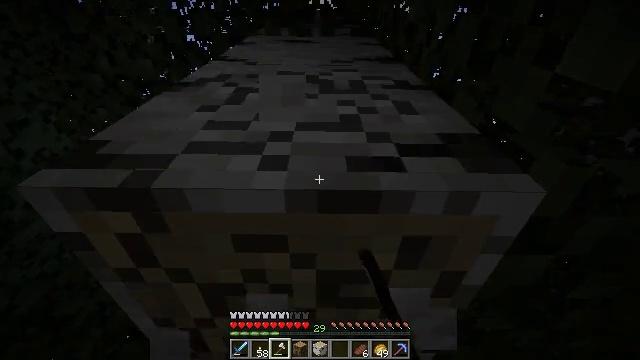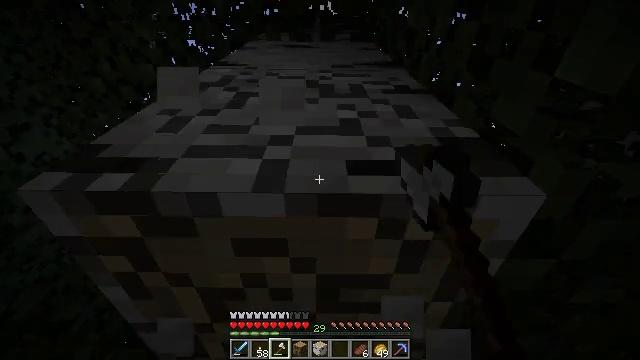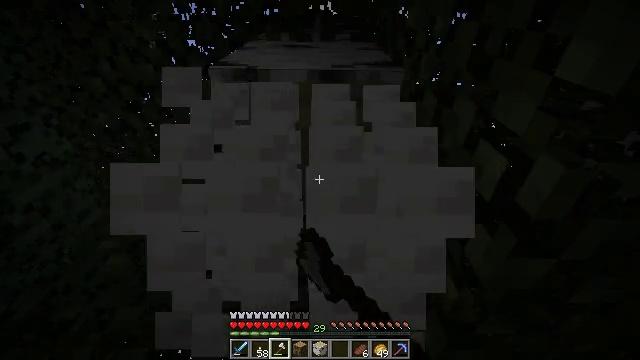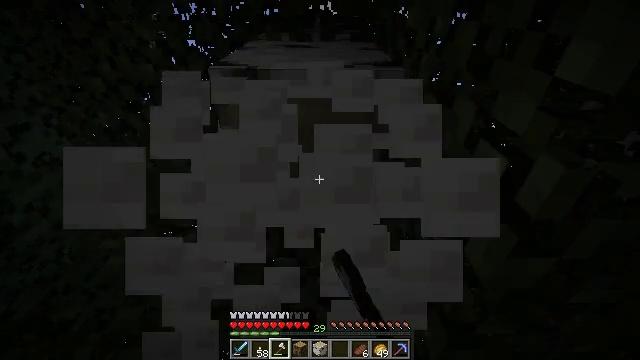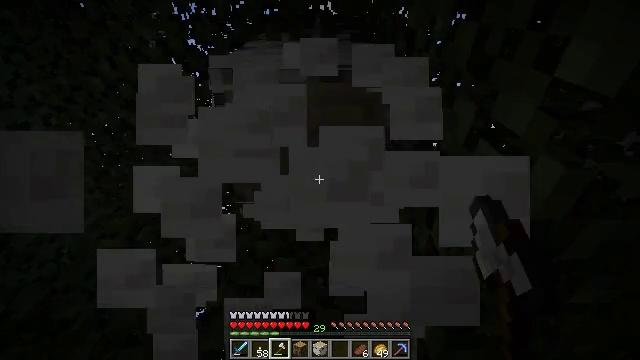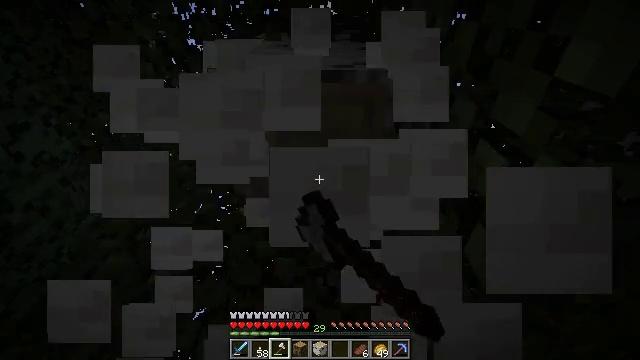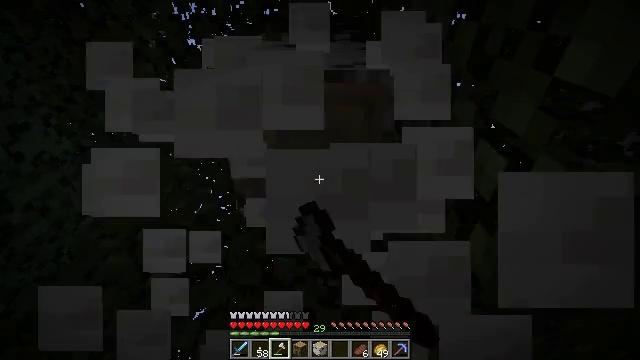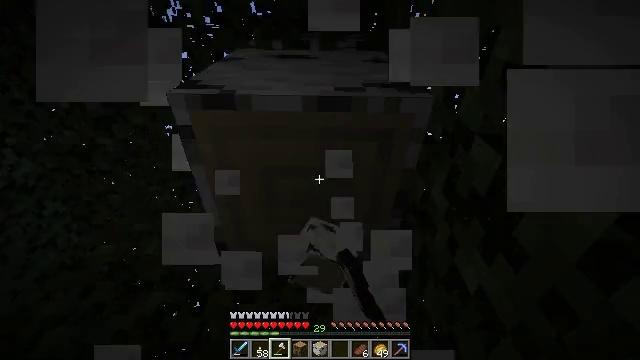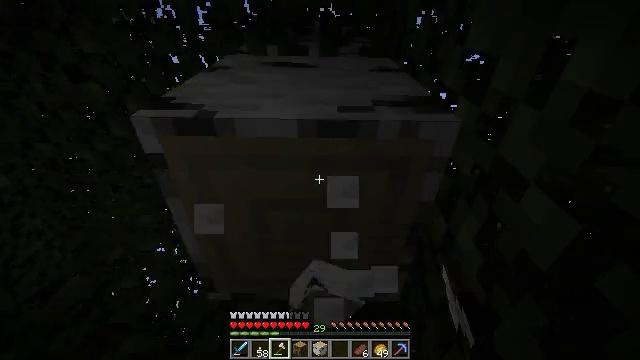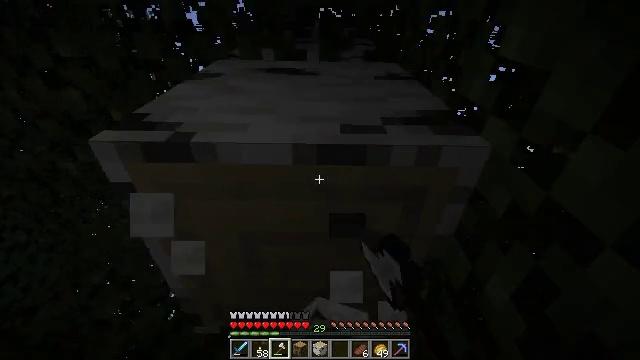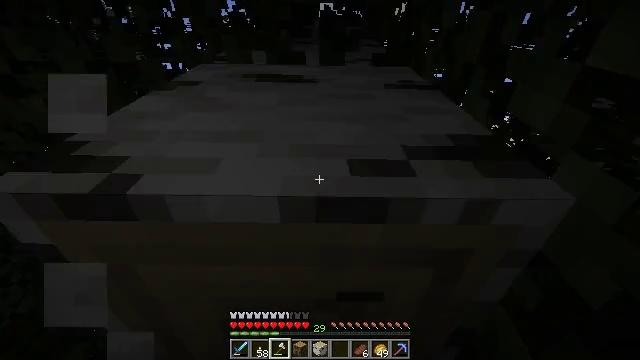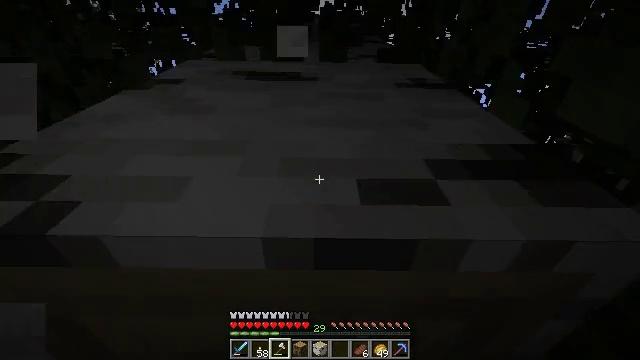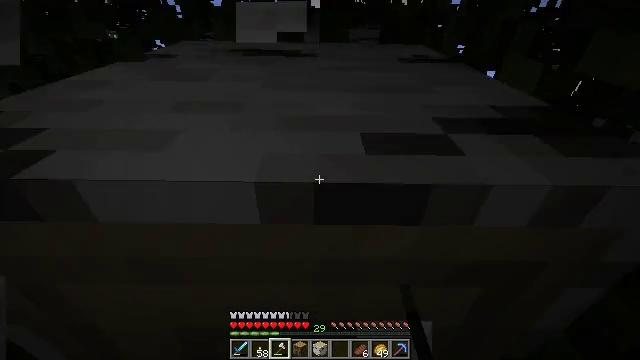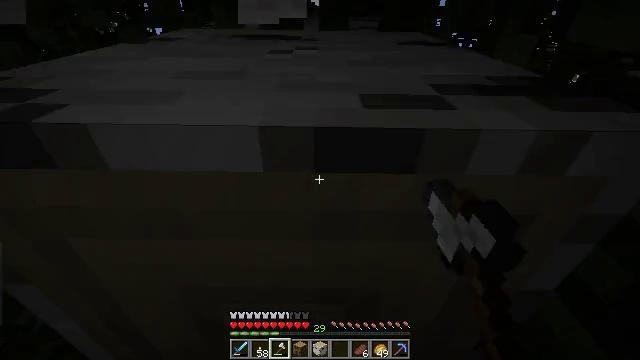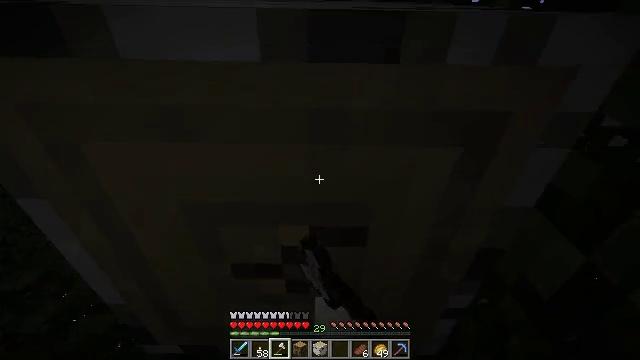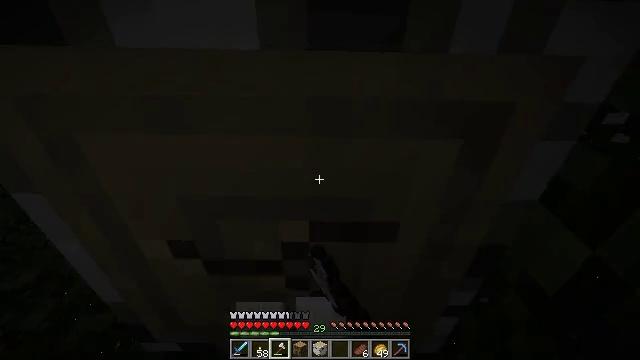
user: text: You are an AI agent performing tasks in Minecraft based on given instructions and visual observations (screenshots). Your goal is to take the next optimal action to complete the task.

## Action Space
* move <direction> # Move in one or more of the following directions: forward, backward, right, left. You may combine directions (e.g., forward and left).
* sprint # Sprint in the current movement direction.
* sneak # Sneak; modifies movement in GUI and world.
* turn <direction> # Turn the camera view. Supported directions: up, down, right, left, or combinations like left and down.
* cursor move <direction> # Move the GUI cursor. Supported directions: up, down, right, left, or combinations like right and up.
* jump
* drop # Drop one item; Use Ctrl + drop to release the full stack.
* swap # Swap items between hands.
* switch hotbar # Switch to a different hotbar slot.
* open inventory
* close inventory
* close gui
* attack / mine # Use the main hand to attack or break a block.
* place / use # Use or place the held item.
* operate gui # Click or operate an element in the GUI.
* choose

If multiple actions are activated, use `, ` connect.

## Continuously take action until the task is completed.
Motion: motion action
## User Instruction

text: Chop down the birch log.
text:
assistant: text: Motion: attack / mine
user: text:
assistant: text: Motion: attack / mine
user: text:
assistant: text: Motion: attack / mine
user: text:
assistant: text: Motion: attack / mine
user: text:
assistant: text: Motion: attack / mine
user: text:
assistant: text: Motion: attack / mine
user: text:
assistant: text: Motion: move forward, attack / mine, jump
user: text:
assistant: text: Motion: move forward, attack / mine, jump
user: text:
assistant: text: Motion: move forward, attack / mine, jump
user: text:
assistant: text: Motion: move forward, attack / mine, jump
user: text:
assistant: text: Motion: move forward, attack / mine, jump
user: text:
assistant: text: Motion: move forward, attack / mine
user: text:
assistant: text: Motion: attack / mine
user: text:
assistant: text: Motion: attack / mine
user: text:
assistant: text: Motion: attack / mine
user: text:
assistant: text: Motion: turn up, attack / mine
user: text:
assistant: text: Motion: turn up, attack / mine
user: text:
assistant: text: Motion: turn up, attack / mine
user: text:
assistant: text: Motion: turn up, attack / mine
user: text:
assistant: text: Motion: attack / mine
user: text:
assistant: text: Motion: attack / mine
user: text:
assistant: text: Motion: attack / mine
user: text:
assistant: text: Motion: attack / mine
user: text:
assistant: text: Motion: attack / mine
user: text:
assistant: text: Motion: attack / mine
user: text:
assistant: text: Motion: turn up, attack / mine
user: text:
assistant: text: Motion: attack / mine
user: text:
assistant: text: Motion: attack / mine
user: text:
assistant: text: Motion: attack / mine
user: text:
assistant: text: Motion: attack / mine